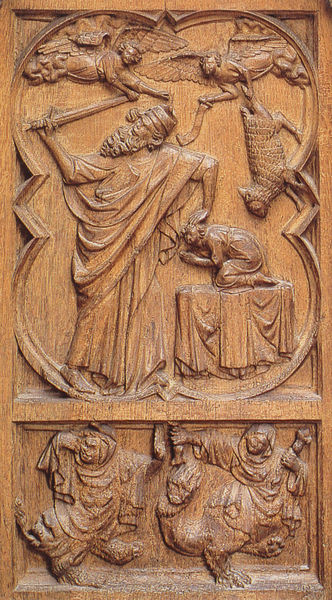
Titel: Kölner Dom, Chorgestühl
Standort: Köln, Dom (EU - D - NRW)
Schlagwörter: flügel, mann, umhang, frauen, menschen, braun, holz, tisch, tür, tier, tiere, wolke, bart, bibel, falten, hinrichtung, mensch, tischtuch, gewand, kind, vater, person, engel, putte, relief, holzschnitt, türe, faltenwurf, lamm, schaf, schnitt, holzstich, schwert, strafe, beten, allegorie, altar, schnitzerei, jesus, altes testament, mittelalter, priester, schriftrolle, isaak, opfer, opferung, putten, gabe, hammel, szenen, sohn, altarbild, schnitzkunst, abraham, holzschnitzerei, köpfung, opfergabe, schaffot, brt, eflügel, fltenwurf, enchorgestühl, popfer, shafott